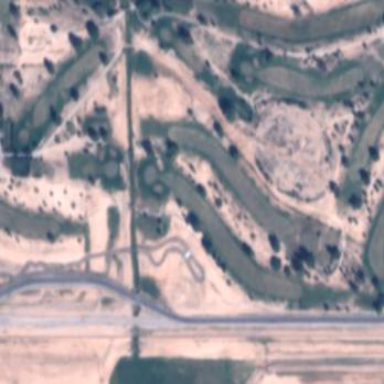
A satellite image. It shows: Scenic golf fairway.